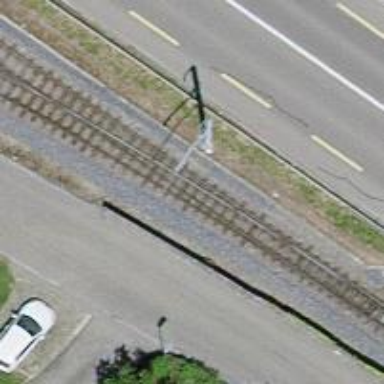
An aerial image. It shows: Railway switch.